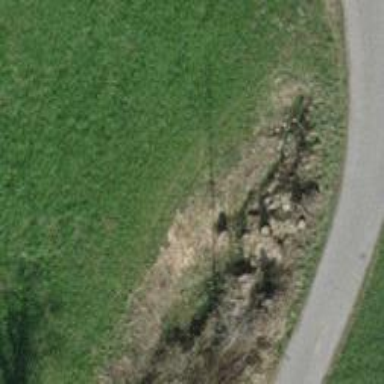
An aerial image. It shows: Ditch in the surroundings.